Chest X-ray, PA view. Patient: 58 years old, sex M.
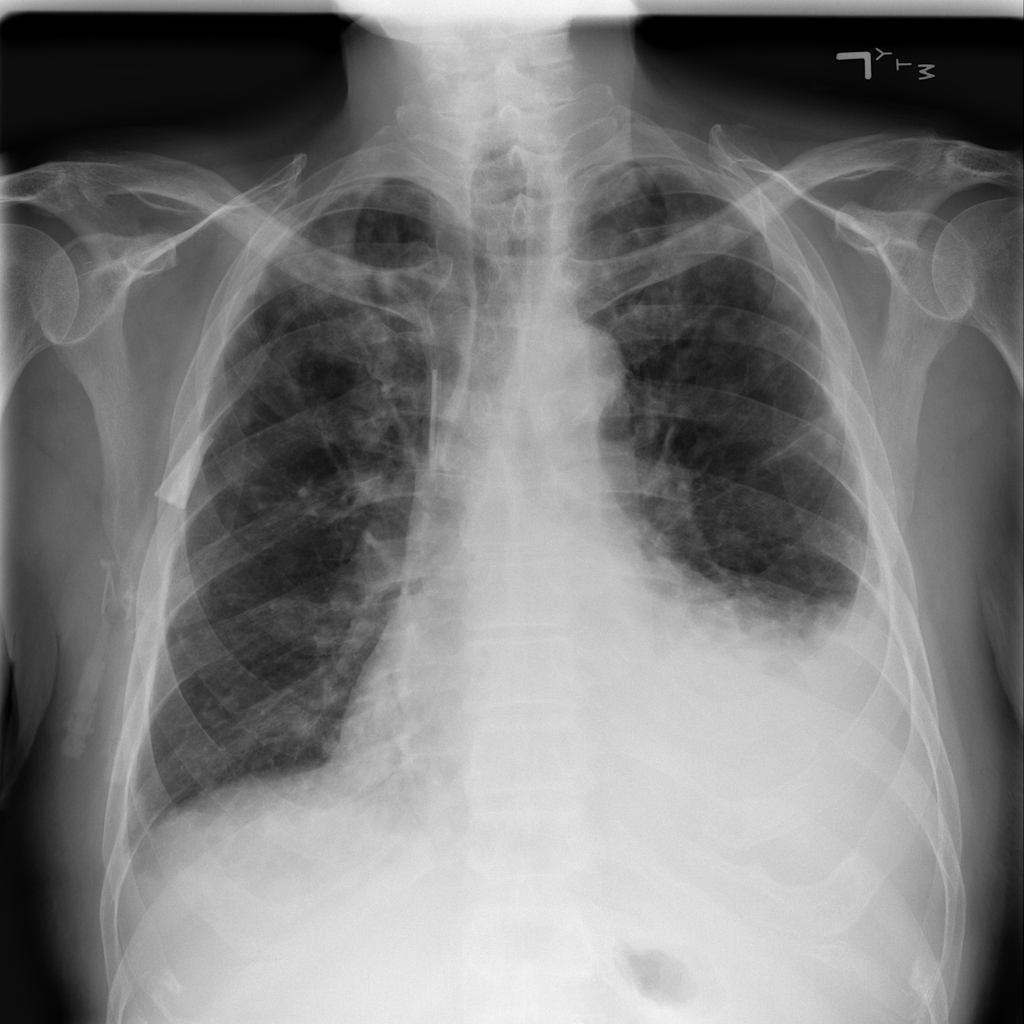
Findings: No Finding